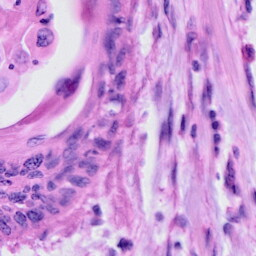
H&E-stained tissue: Cervix